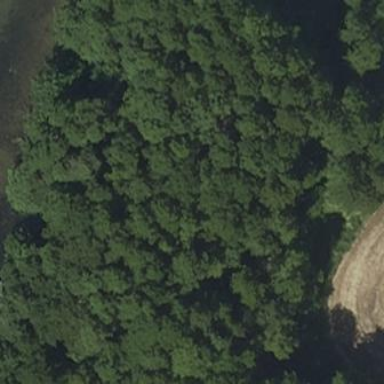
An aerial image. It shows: Forest area.